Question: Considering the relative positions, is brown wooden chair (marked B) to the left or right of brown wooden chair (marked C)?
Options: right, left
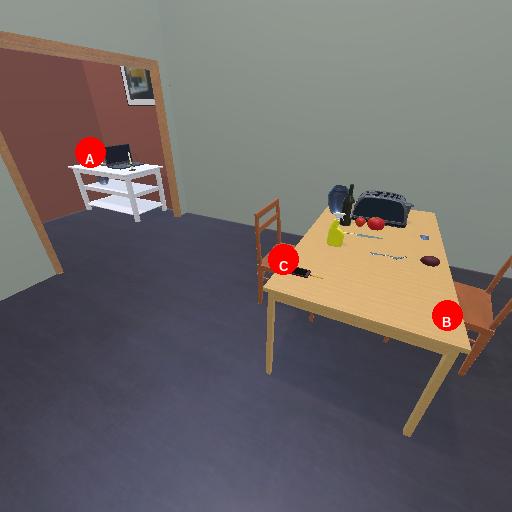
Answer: right